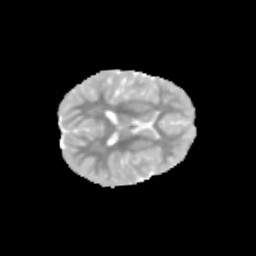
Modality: MD
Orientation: axial
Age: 9
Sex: female
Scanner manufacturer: siemens
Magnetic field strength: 3 T
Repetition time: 3.8 s
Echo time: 0.07 s